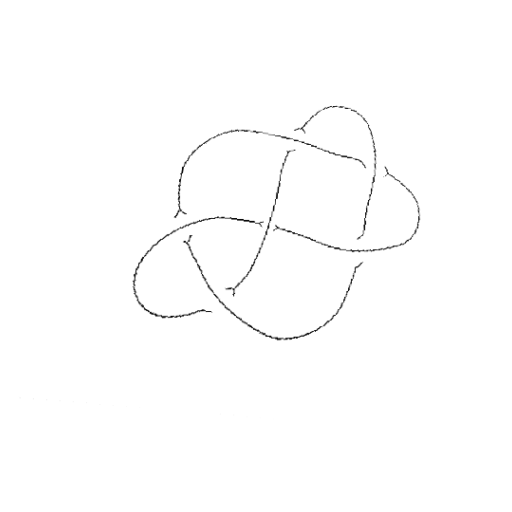
Crossing number: 6